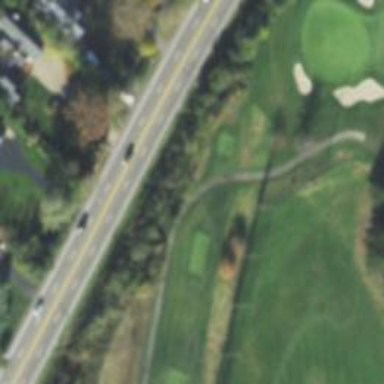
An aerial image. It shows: Pathway for golfing.